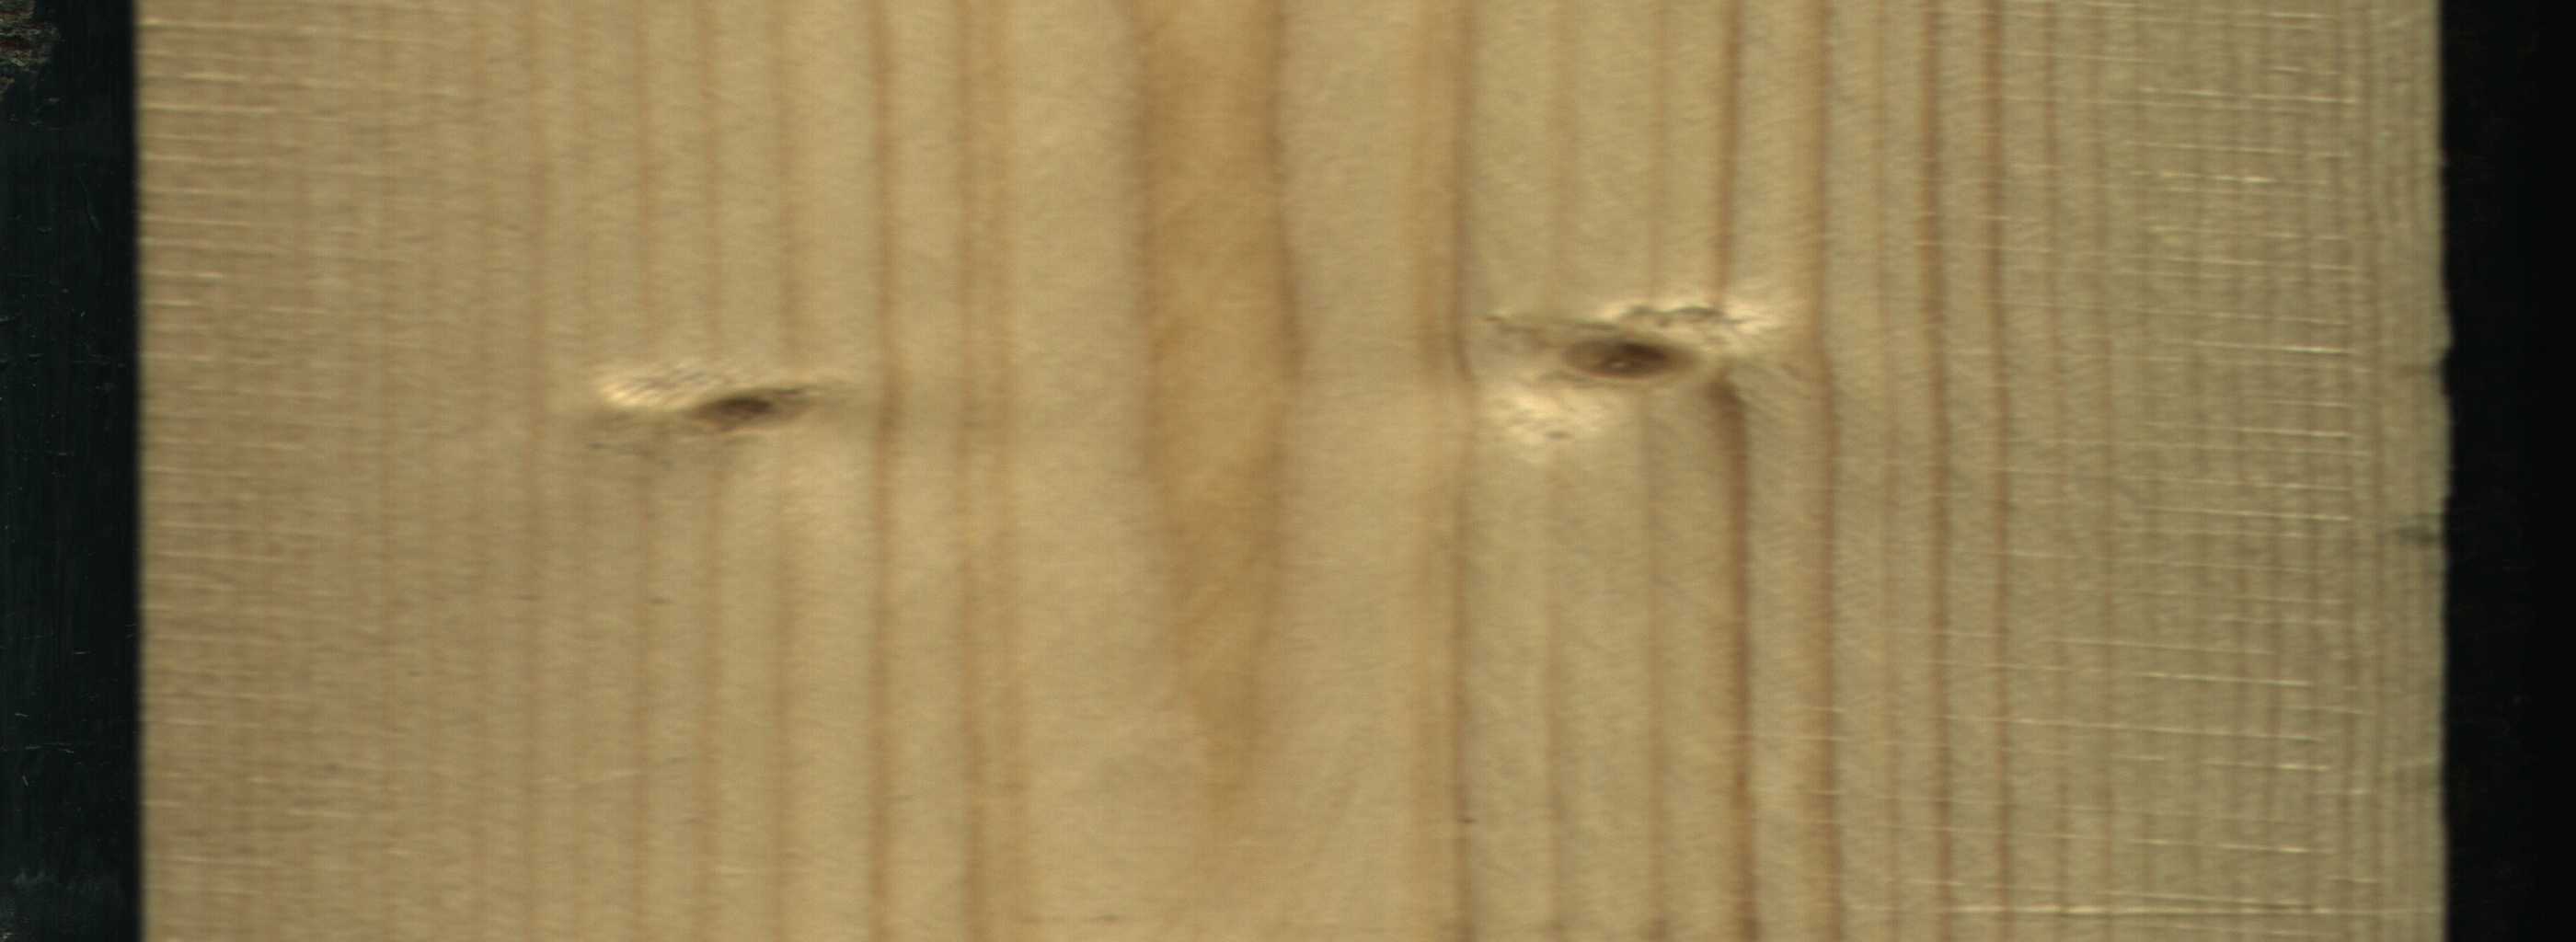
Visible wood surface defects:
Live_Knot
Live_Knot